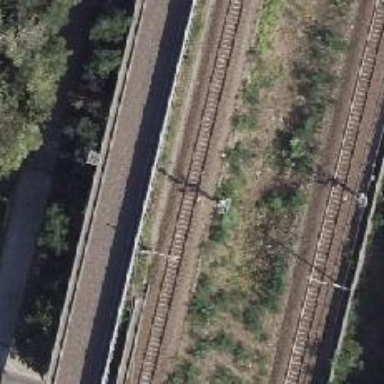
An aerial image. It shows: Railway signal.